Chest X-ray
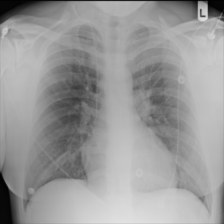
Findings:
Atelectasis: negative
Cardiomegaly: negative
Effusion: negative
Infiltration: negative
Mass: negative
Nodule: negative
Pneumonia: negative
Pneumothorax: negative
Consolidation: negative
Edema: negative
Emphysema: negative
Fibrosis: negative
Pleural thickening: negative
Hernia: negative